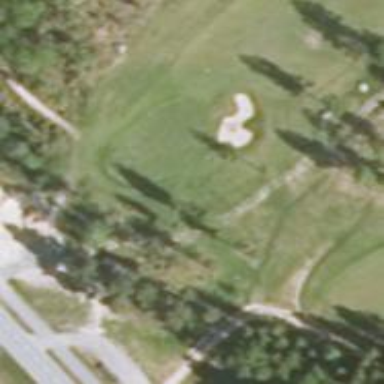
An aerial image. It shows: Golf hole.